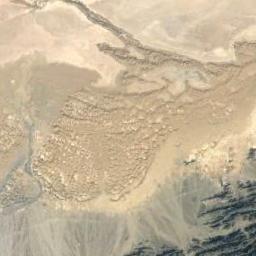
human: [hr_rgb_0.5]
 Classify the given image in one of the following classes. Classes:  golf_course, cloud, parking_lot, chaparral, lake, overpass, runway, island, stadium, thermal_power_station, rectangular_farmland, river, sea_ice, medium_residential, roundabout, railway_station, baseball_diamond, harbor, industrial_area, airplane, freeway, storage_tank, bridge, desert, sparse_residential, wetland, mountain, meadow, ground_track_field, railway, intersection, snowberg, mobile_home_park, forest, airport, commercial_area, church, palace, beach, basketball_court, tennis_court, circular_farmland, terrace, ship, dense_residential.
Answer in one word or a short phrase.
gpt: desert